RGB frame:
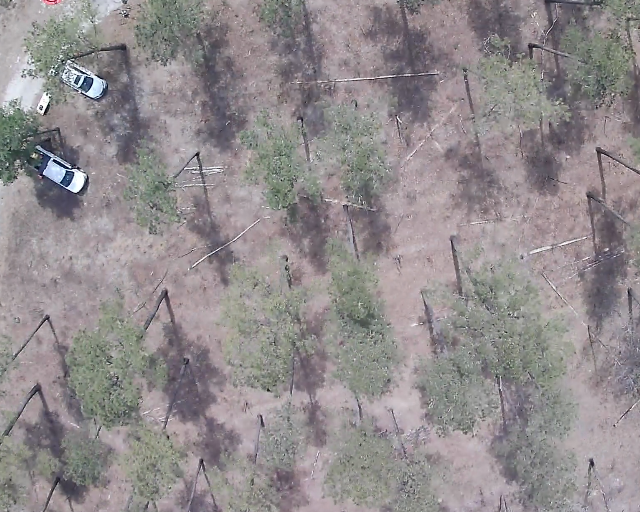
Thermal frame:
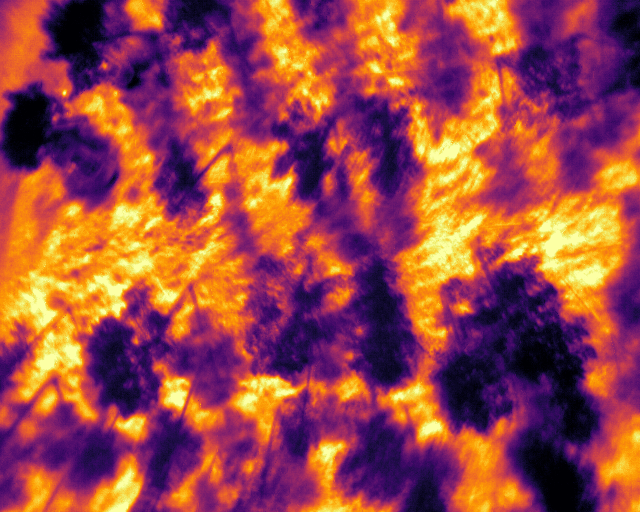
Captured: 2026-02-26 02:27:26
Pixels at or above 80 °C: 0 (fraction of frame: 0)